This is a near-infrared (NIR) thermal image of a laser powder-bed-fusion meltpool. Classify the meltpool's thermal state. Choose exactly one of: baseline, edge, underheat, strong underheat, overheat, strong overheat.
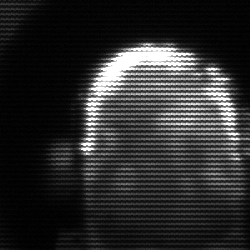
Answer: baseline